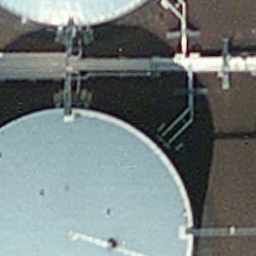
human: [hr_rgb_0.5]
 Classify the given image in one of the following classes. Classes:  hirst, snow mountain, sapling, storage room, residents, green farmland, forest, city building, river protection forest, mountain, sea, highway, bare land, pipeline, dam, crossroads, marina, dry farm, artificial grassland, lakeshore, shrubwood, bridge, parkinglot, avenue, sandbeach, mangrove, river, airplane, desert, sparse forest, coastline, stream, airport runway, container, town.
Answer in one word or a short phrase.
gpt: storage room